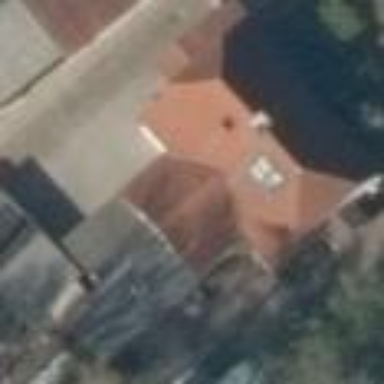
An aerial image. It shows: Simple house.